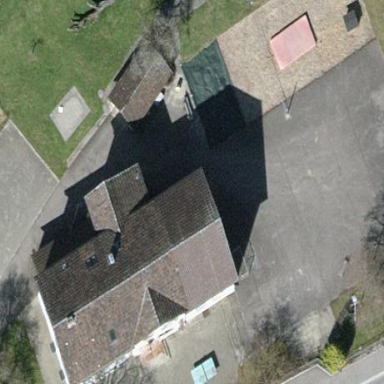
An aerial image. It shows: Primary school.